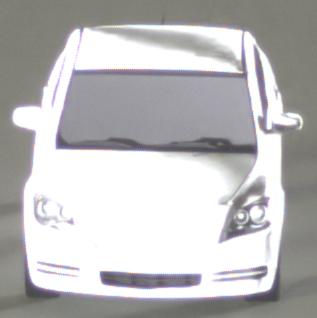
Make: Chevrolet
Model: Malibu 2.4
Detailed model: Malibu
Model produced from: 2012/07
Model produced until: 2014/08
Doors: 4
Color: white
Road condition: dry road
Daytime: midday
Contrast: medium contrast